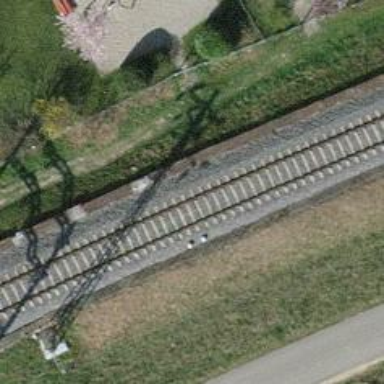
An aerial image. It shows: Railway with electrified contact lines running along embankment.